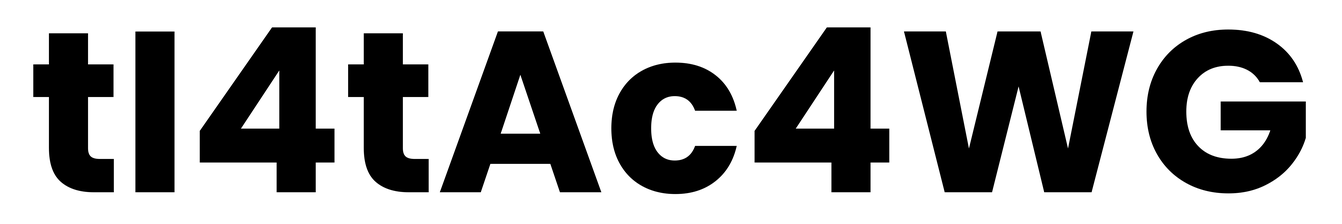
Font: Poppins-Bold